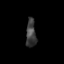
Tissue: prostate
Cell type: B cells
Senescence score: 0.7692
Nuclear area (px): 276
Mean DAPI intensity: 62.109